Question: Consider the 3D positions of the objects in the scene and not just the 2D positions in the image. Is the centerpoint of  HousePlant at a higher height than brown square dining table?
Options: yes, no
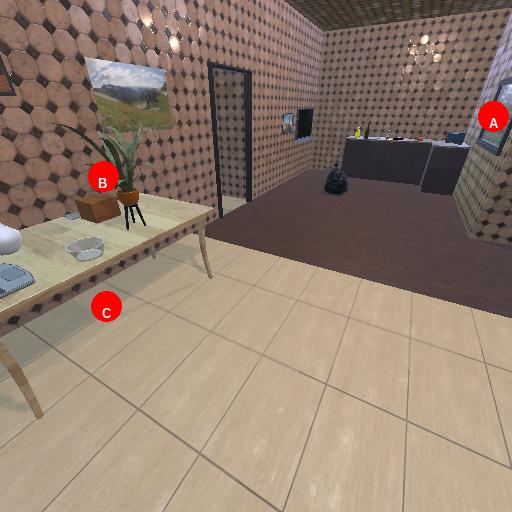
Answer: yes